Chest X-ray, PA view. Patient: 23 years old, sex M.
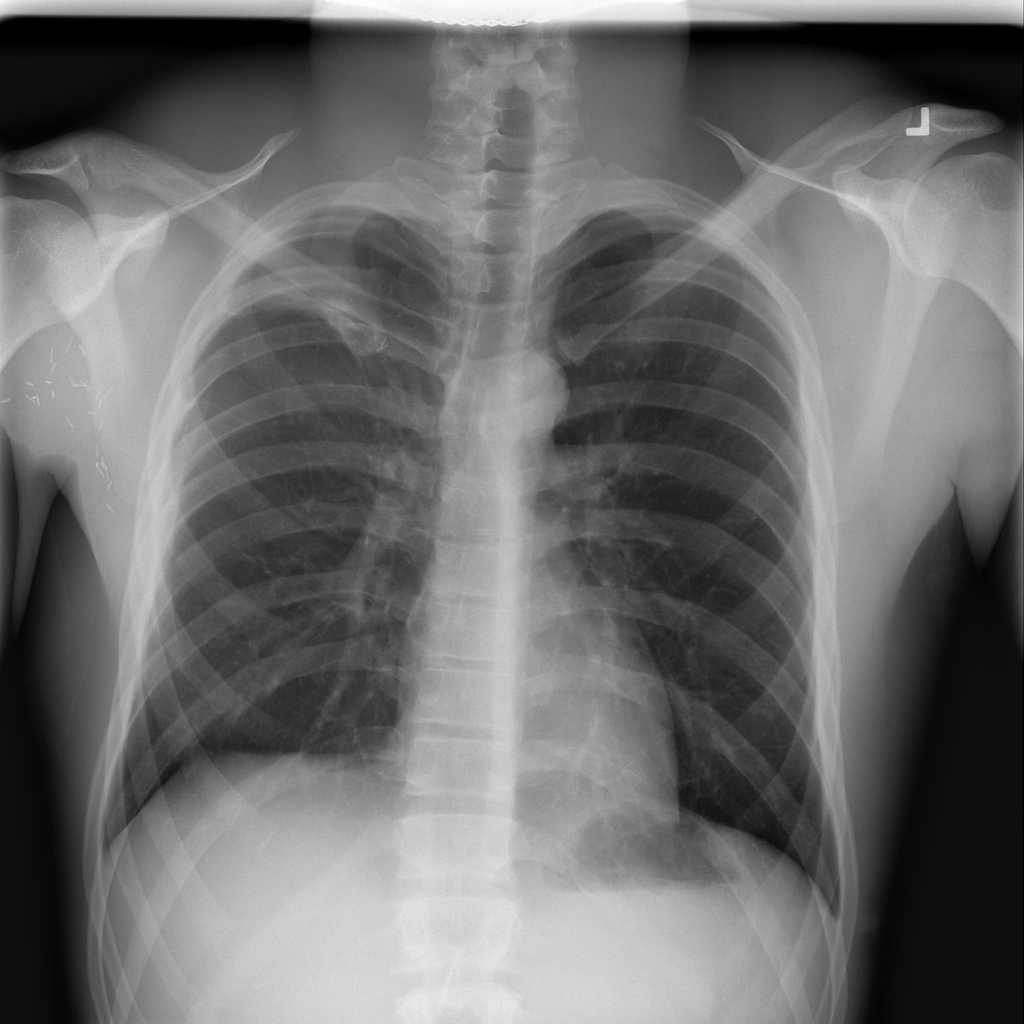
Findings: Pneumothorax